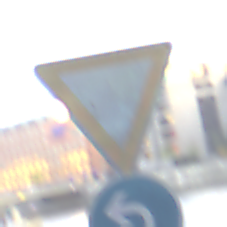
Verkehrszeichen: VorfahrtGewaehren
Zusatzzeichen unten: VorgeschriebeneFahrtrichtungLinks
Umgebung: Outdoor, Urban
Tageszeit: SunriseSunset
Wetter: PartlyCloudy
Licht: Natural
Jahreszeit: NotSpecified
Kontrast: MediumContrast